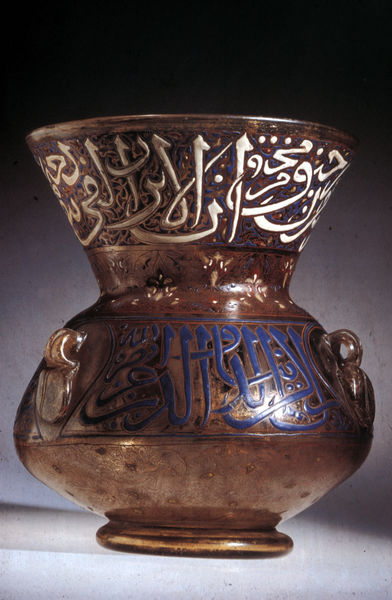
Titel: Moschee-Lampe
Standort: London
Institution: Victoria & Albert Museum
Schlagwörter: blau, fuß, schatten, weiß, braun, glas, licht, schmuck, zeichen, rot, muster, ornament, sockel, stein, gold, kelch, rund, amphore, henkel, kanne, keramik, krug, ton, vase, topf, schrift, venedig, abstrakt, weis, inschrift, glanz, seitenansicht, verzierung, lack, metall, bauch, bronze, model, schriftzeichen, foto, punkte, gefäß, messing, ringe, orient, orientalisch, seil, asien, geschirr, kupfer, photo, ornamental, china, griffe, arabisch, handwerk, steingut, bottich, golden, verzeirung, guss, gegenstand, kunsthandwerk, objekt, hänkel, rundung, glasur, lackiert, arabien, islam, osmanisch, verzierungen, gebrauchsgegenstand, bauchig, kessel, gefäs, naher osten, schrit, islamische kunst, gefä, koran, sure, trichterförmig, ösen, emaille, standboden, trichterhals, ziselliert, runen, gläntzen, doha museum, schriftzeichen arabisch, lüstertechnik, fligran, verjüngend, phantasieschrift, breithalsig, import, handelsnetzwerke